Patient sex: F
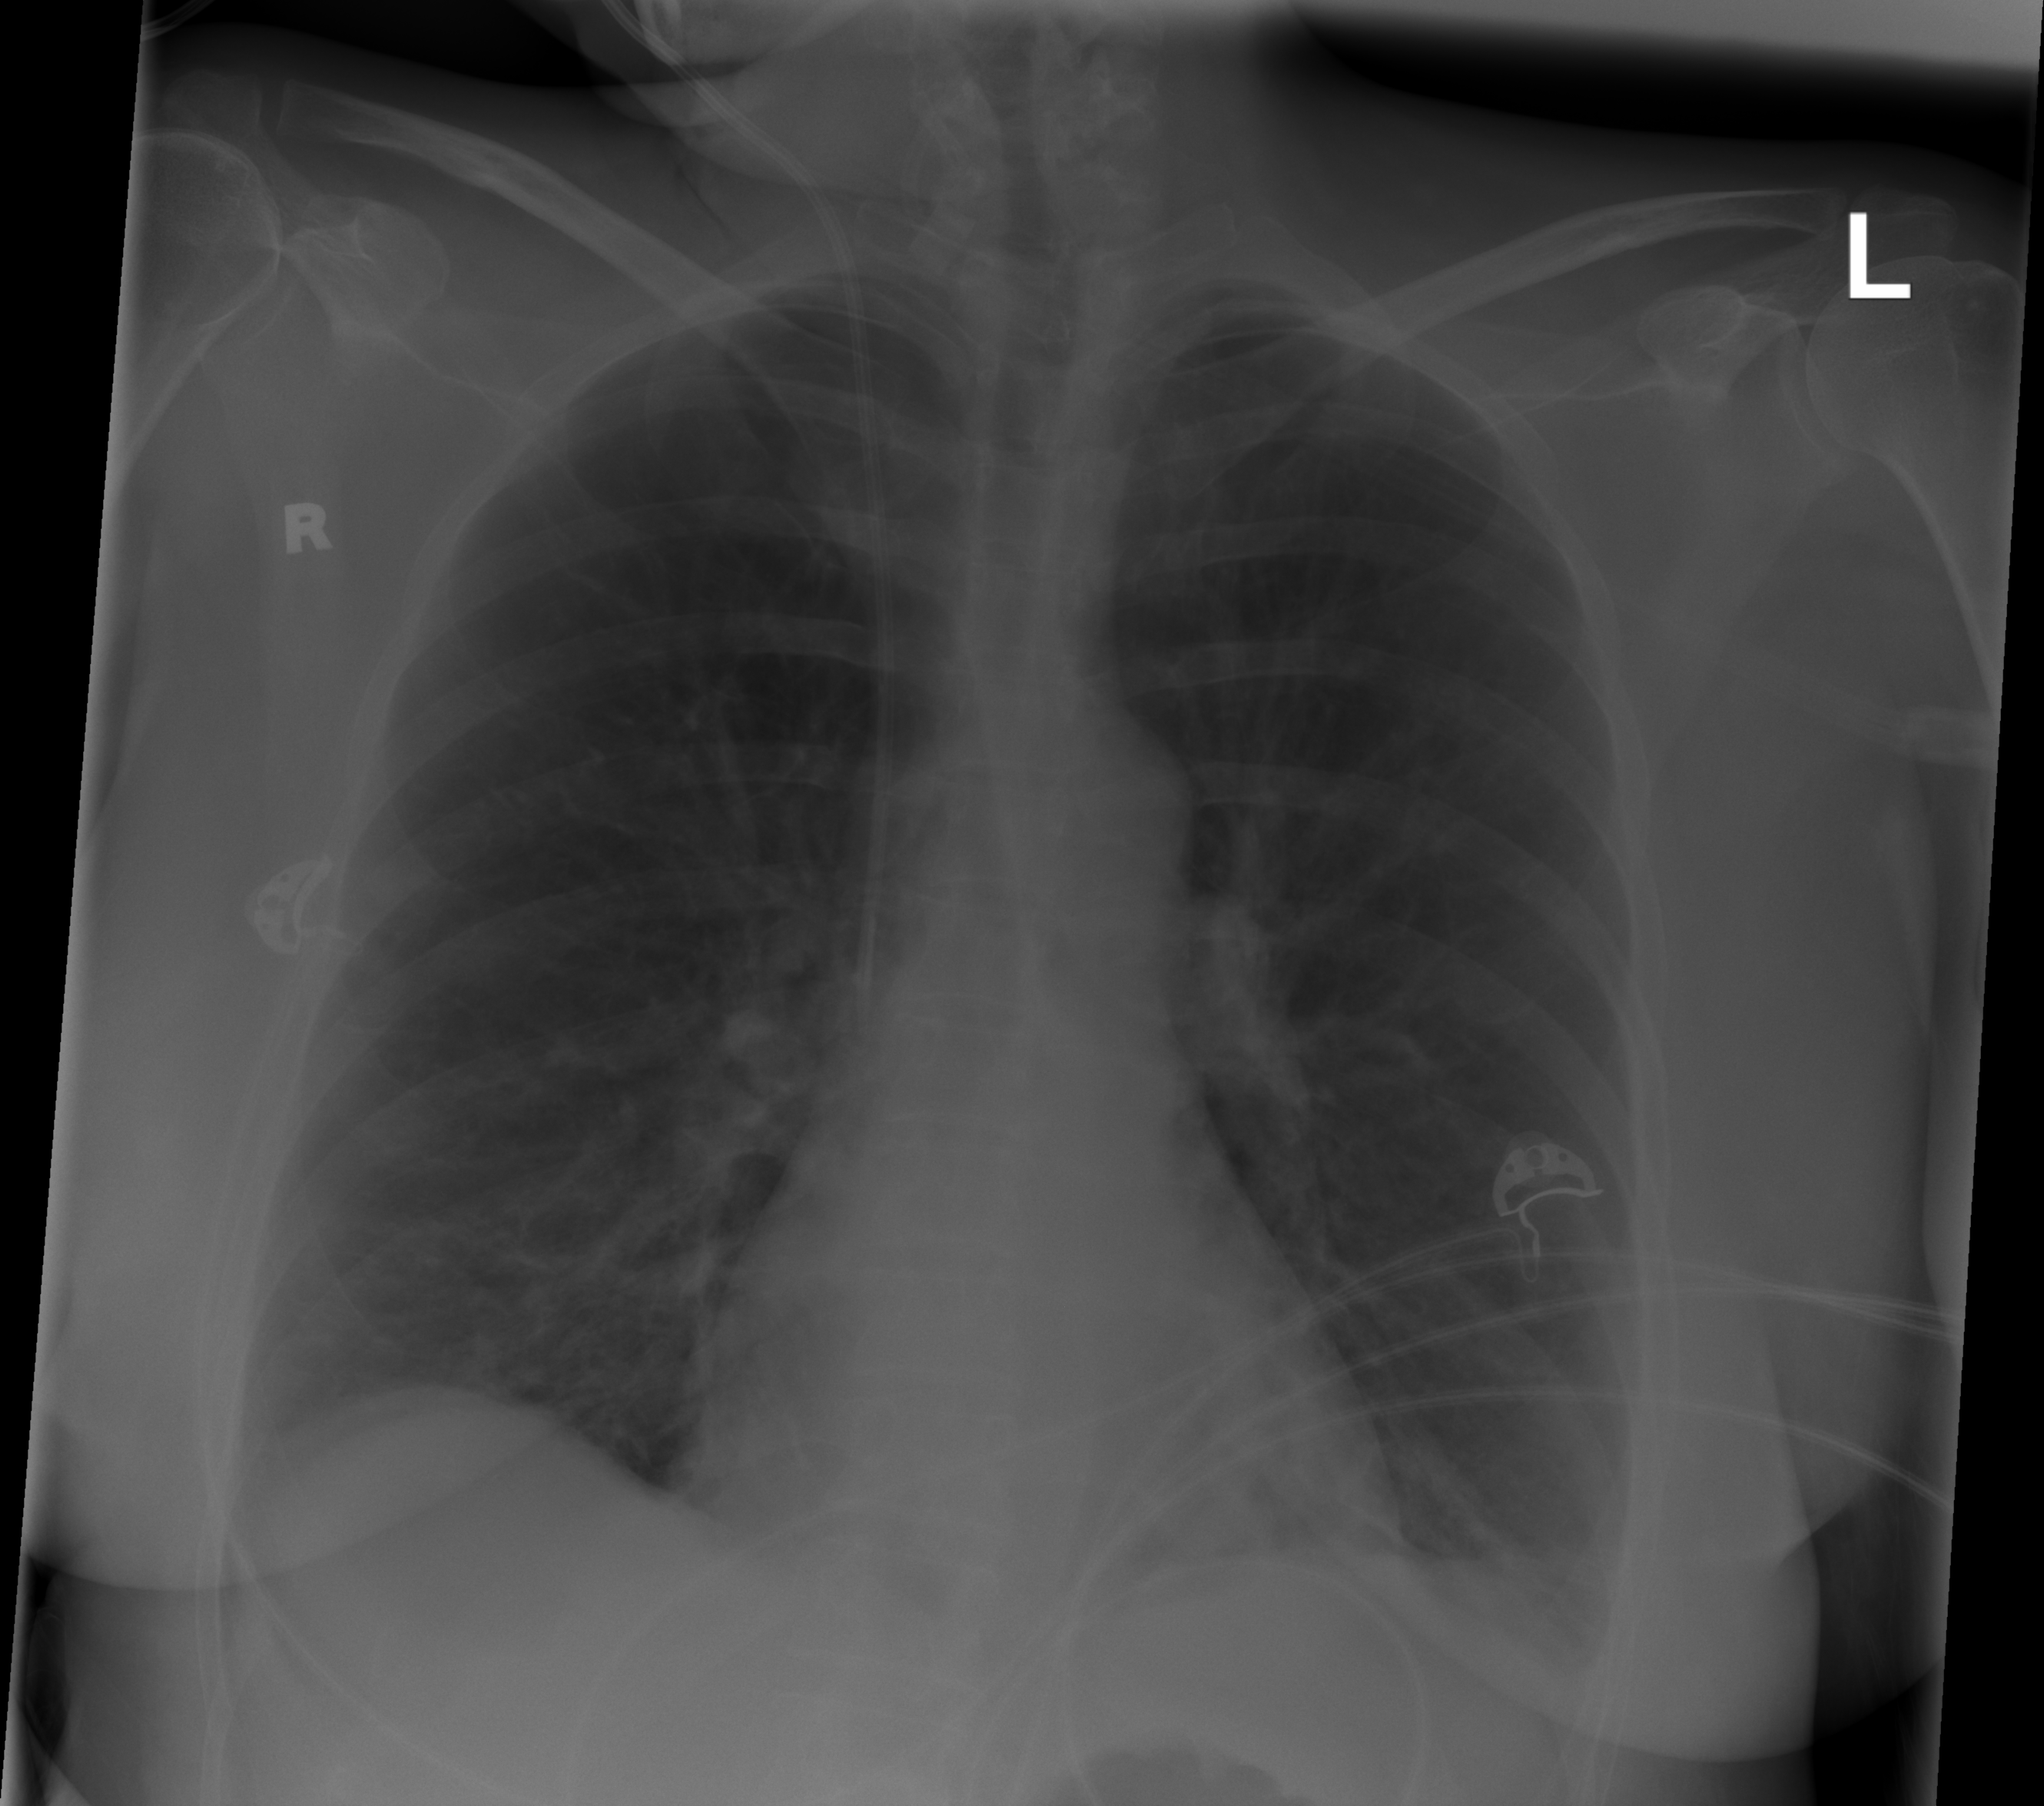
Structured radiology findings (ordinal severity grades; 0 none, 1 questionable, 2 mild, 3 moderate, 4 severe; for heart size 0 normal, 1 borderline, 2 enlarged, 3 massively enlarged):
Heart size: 0
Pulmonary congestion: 0
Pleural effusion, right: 0
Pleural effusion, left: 2
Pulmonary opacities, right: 0
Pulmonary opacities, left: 0
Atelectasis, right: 0
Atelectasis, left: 0